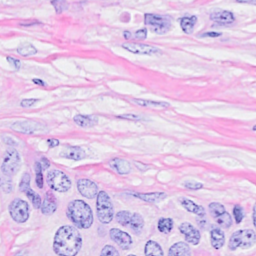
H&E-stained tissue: Breast